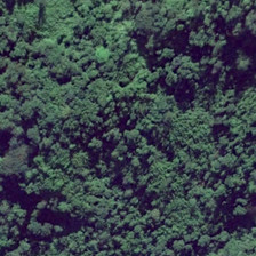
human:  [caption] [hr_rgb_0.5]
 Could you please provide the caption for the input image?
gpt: The earth is covered with grass.

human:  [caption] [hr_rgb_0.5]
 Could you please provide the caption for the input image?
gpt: The earth is covered with grass.

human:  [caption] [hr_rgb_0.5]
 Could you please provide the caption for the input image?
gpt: The earth is covered with grass.

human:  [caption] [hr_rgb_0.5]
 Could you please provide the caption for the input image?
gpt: The ground is covered with grass.

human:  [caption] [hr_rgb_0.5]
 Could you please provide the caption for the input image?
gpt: The ground is covered with grass.